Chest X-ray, AP view. Patient: 34 years old, sex M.
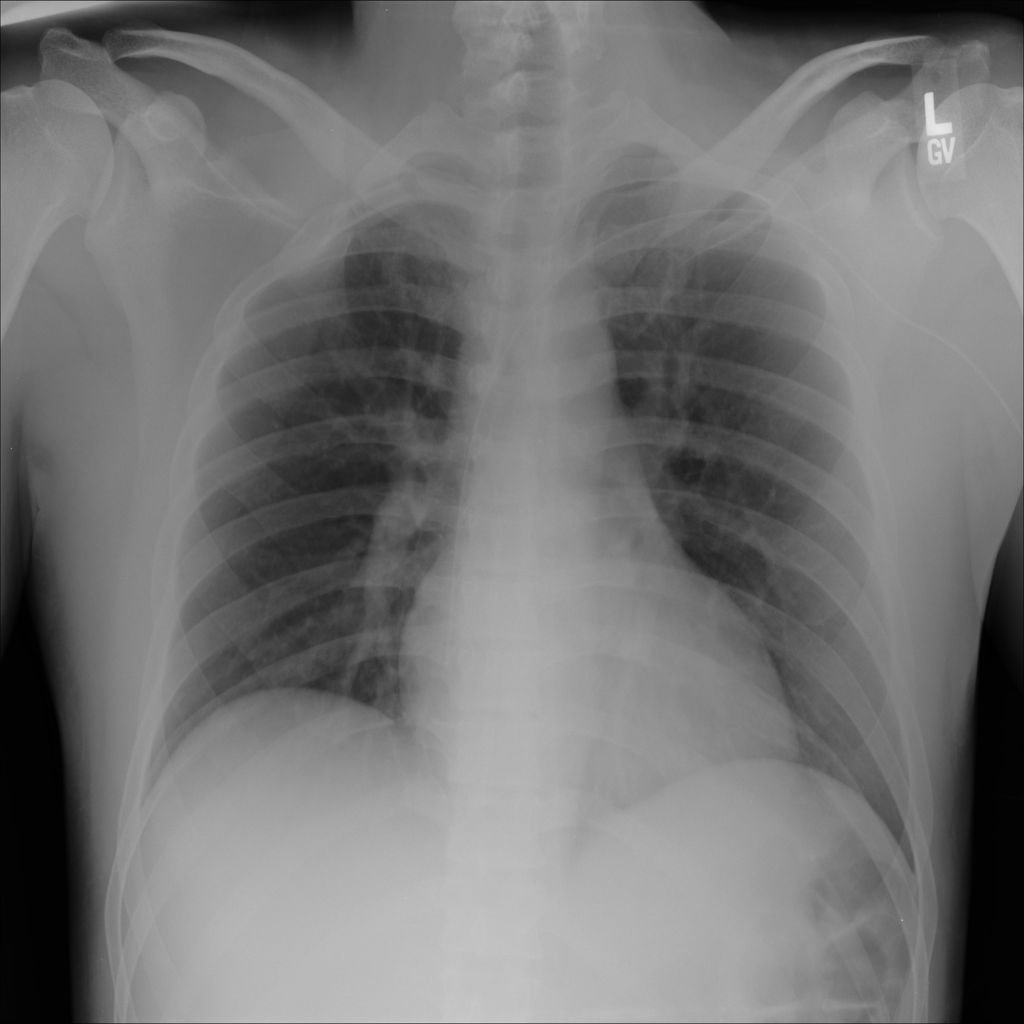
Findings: Atelectasis